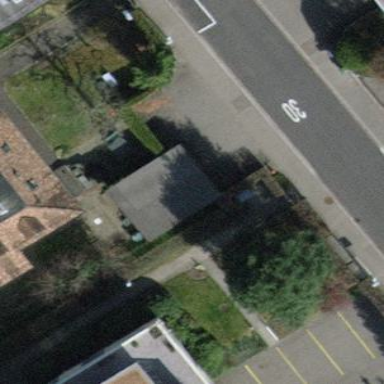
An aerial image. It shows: Shed with flat roof.